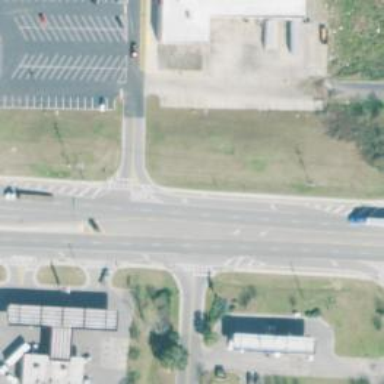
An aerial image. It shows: Marked crossing on the road.